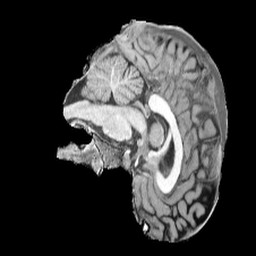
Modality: UNIT1
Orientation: sagittal